Question: I want to use DotNetOpenAuth to create something like this
Is is authentication or authorization?
Any recommended tutorials?

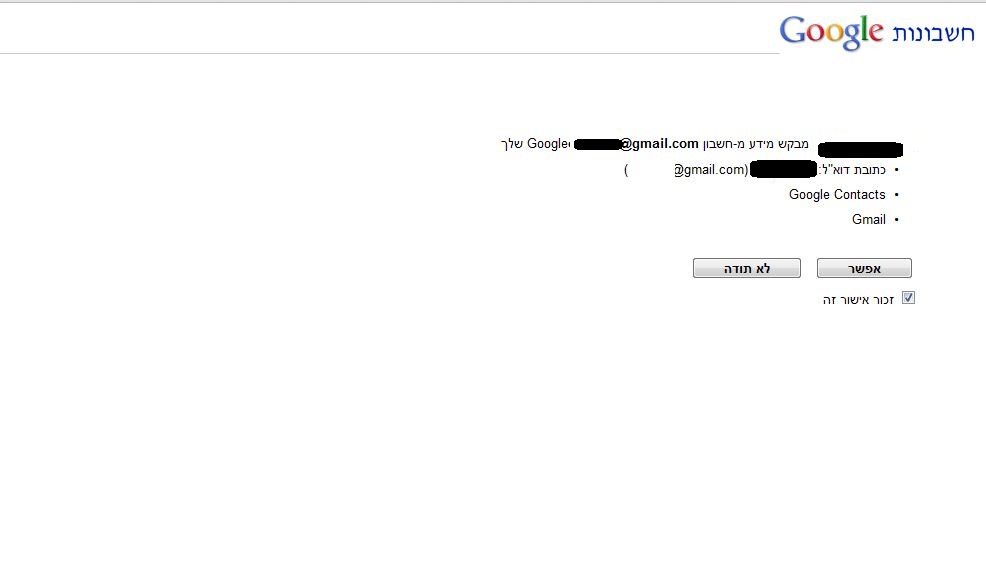
Answer: - -
In your screenshot you are giving authorization now that you have been authenticated.